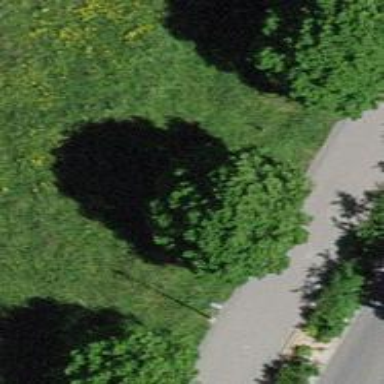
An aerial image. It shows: Row of deciduous broadleaved trees.